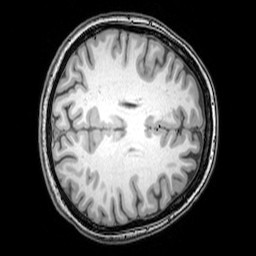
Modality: T1w
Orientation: axial
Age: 23
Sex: female
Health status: healthy
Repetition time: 0.081 s
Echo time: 0.037 s